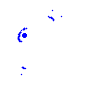
Particle: pion